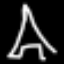
Label: The Eiffel Tower